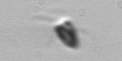
Label: Pyramimonas